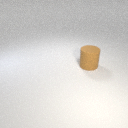
large brown rubber cylinder